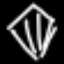
Label: diamond